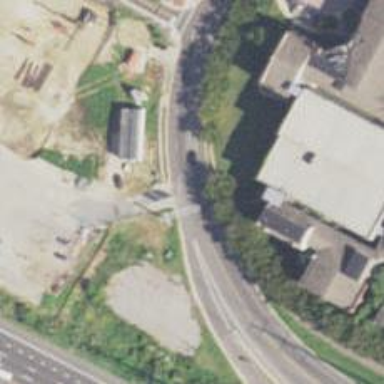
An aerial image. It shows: Motorway junction.